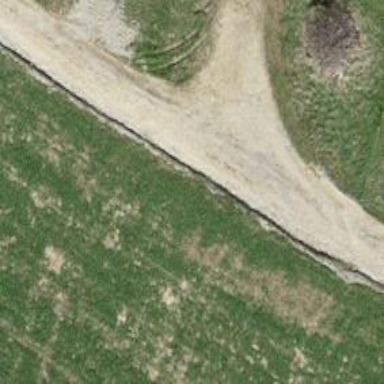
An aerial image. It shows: Track with grade1 tracktype.